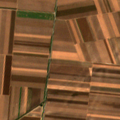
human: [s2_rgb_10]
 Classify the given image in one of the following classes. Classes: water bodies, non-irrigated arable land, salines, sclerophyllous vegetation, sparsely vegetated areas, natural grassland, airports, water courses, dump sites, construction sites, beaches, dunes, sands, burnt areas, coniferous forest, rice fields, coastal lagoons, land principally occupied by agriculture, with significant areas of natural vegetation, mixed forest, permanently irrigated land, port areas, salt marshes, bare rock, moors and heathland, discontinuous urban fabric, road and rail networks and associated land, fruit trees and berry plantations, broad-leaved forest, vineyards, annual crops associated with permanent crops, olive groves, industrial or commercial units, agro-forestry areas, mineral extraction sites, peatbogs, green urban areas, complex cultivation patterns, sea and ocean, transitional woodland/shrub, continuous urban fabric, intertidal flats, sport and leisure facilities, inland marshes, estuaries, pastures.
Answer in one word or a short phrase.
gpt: non-irrigated arable land